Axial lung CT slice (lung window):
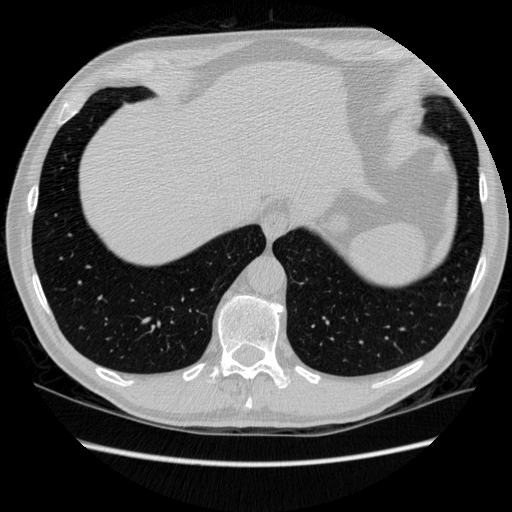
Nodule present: no